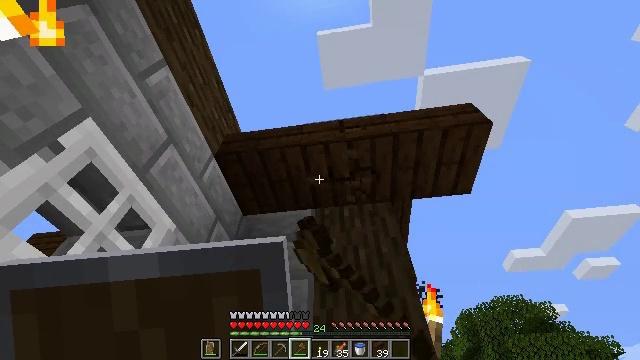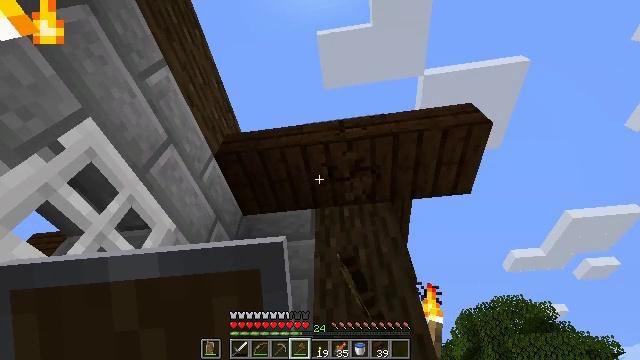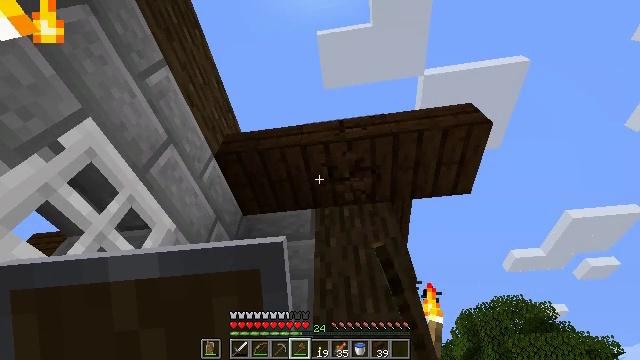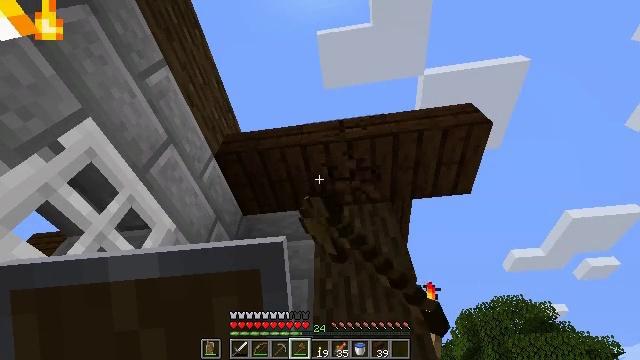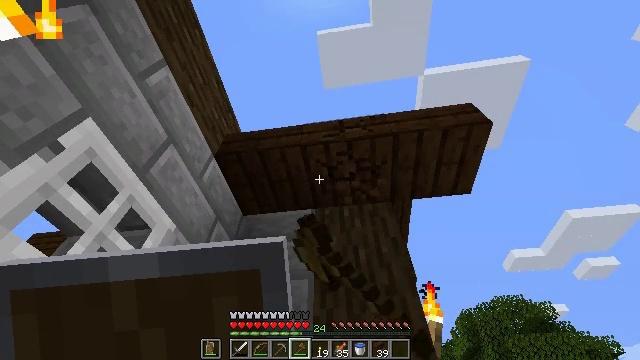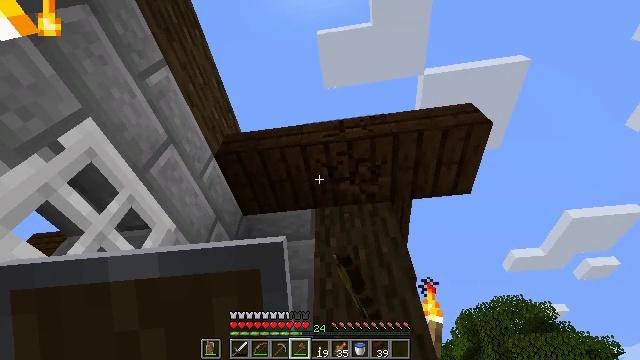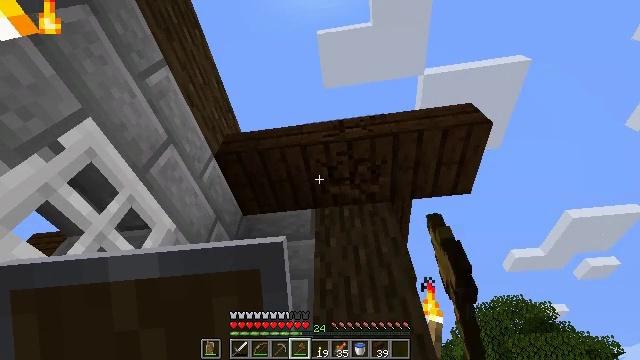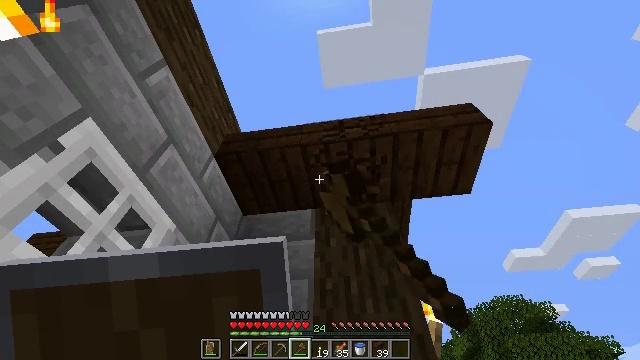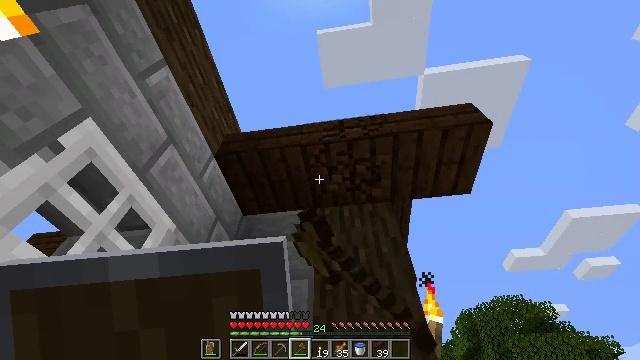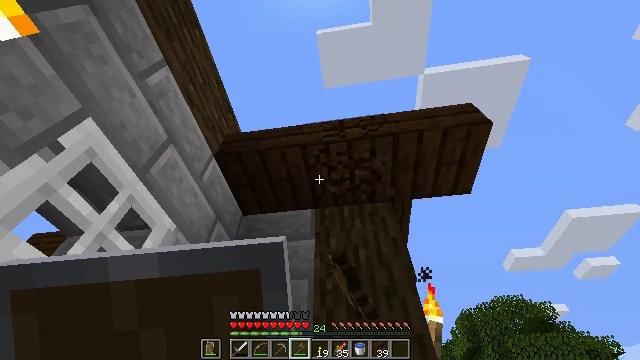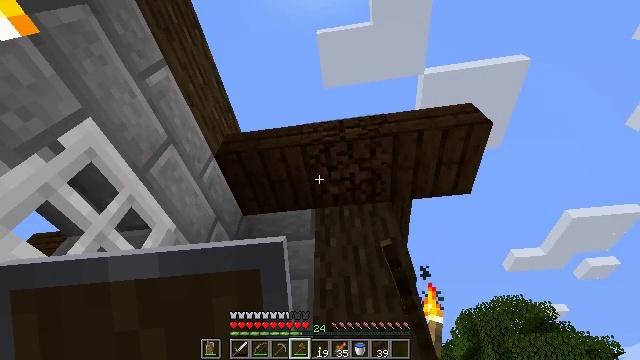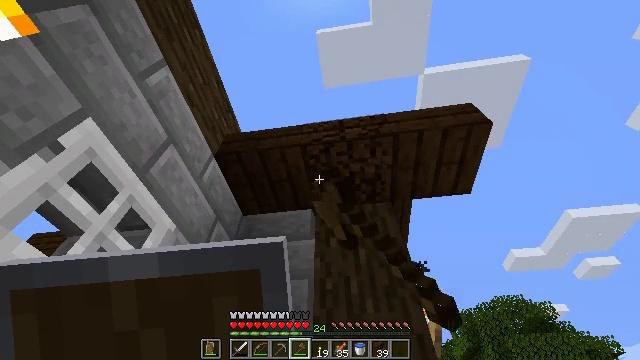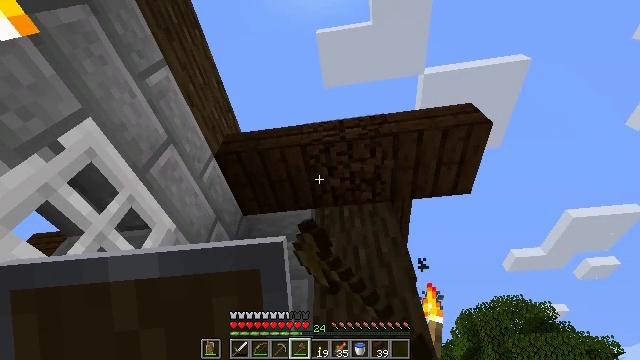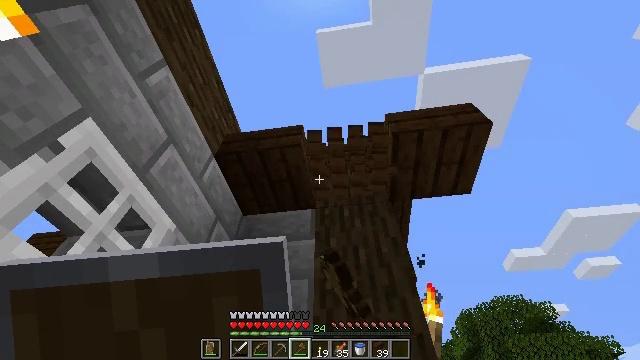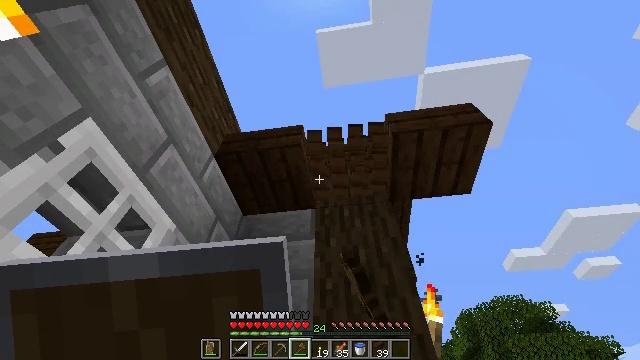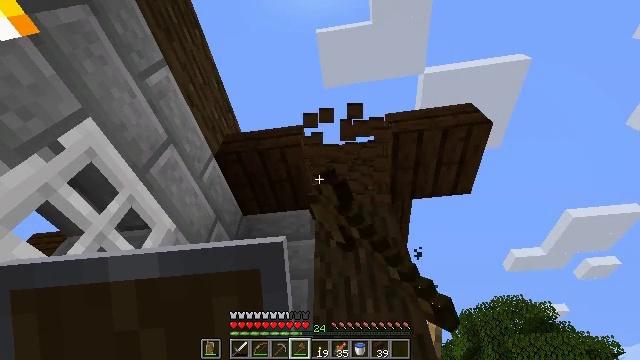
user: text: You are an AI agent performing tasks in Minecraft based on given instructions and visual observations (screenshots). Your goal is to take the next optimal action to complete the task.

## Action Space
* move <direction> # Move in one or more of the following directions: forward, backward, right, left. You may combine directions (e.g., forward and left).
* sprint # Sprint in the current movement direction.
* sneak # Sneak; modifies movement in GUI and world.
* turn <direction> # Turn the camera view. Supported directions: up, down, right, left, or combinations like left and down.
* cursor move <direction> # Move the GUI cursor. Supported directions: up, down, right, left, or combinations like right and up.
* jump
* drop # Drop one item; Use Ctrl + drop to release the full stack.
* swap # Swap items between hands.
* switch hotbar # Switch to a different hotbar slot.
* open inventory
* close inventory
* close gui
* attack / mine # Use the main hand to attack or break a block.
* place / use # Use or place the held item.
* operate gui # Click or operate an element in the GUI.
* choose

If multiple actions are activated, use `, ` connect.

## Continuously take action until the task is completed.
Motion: motion action
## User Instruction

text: Break the dark oak stairs to collect them.
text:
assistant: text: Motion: attack / mine
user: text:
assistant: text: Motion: attack / mine
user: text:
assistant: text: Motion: attack / mine
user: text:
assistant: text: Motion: attack / mine
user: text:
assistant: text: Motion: attack / mine
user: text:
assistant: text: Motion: attack / mine
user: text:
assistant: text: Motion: attack / mine
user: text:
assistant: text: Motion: attack / mine
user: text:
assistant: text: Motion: attack / mine
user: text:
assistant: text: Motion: attack / mine
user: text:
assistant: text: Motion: attack / mine
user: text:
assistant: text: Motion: attack / mine
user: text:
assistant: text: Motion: attack / mine
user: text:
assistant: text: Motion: attack / mine
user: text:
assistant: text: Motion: attack / mine
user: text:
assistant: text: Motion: attack / mine
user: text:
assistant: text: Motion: attack / mine
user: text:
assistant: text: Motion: attack / mine
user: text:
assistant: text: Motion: move left, turn left, attack / mine
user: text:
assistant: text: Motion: move left, turn left, attack / mine
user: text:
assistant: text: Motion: move left, attack / mine
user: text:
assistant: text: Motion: attack / mine
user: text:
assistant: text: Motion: attack / mine
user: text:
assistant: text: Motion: attack / mine
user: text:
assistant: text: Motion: attack / mine
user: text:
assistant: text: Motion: attack / mine
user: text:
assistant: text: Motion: attack / mine
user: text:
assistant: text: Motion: attack / mine
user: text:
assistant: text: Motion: attack / mine
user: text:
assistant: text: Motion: attack / mine